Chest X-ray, AP view. Patient: 37 years old, sex F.
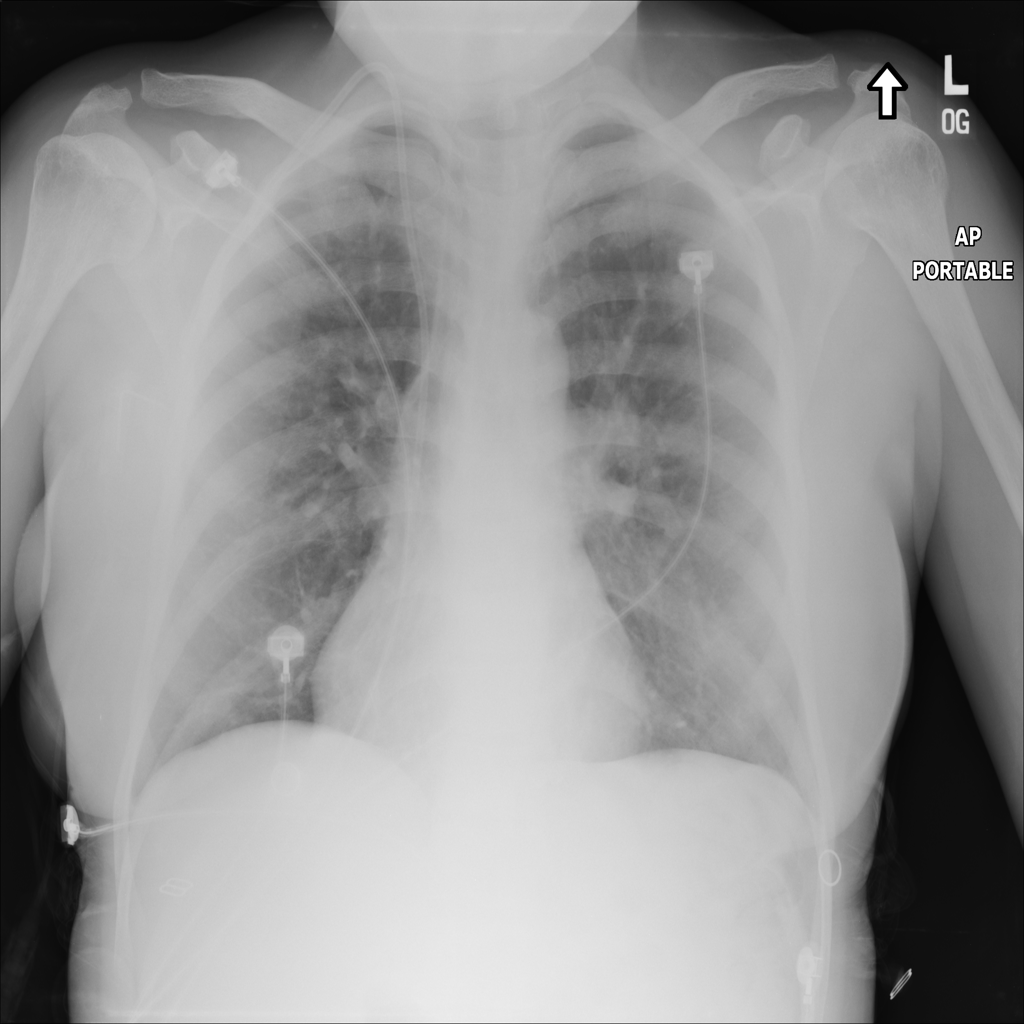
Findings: Cardiomegaly